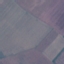
Label: AnnualCrop